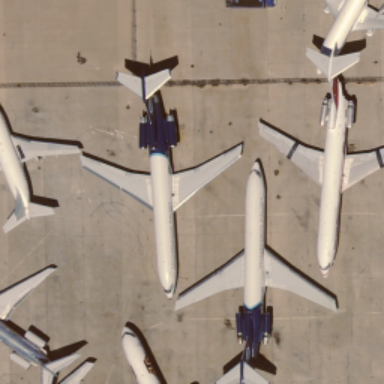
There are many airplanes scattered at the airport .